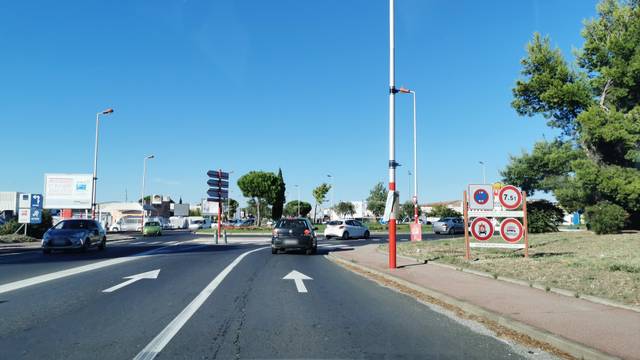
Region: France
Coordinates: 43.167, 2.988